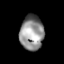
Tissue: skin
Cell type: Epithelial cells
Senescence score: 0.2513
Nuclear area (px): 802
Mean DAPI intensity: 144.873